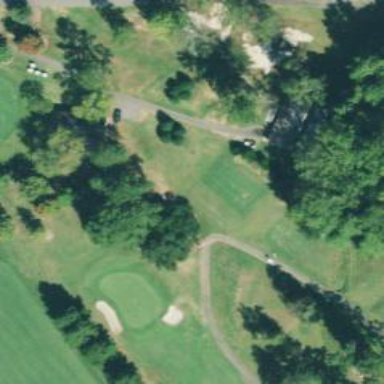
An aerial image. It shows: Golf tee on grassy land.